Question: I'm trying to model a task that can be executed more that one time.
Is the only way to do this the one on the figure below?
Is there in a BPMN task an attribute that is used to specify the of a task??

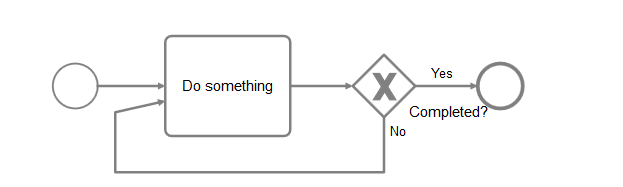
Answer: You can use a to indicate that a task is repeating.

Alternatively you can mark your activity as being . There's a sequential variant:

And also a parallel variant:

If you have a specific termination condition for your loop, i.e. something more specific than "Completed?", you might want to go with your original diagram to make the termination condition clear.
See <URL> for more info.